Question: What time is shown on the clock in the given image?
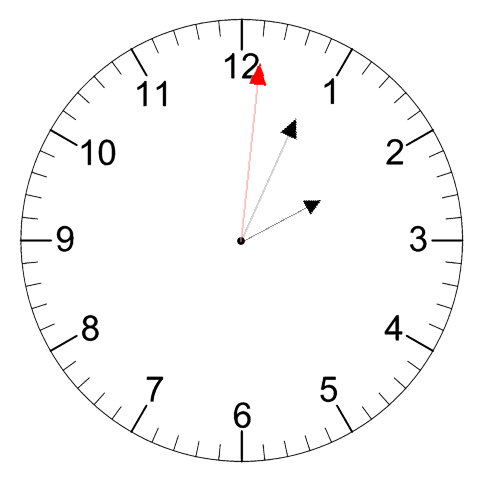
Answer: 02:04:01